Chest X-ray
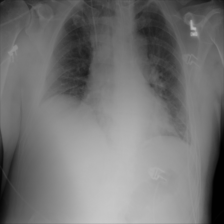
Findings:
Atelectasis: negative
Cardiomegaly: negative
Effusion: negative
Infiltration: negative
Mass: negative
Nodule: negative
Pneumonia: negative
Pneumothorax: negative
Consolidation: negative
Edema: negative
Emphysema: negative
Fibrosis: negative
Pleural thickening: negative
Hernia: negative